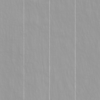
Label: not_dusty